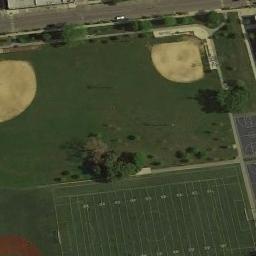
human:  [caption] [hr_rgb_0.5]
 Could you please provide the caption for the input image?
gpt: Two baseball diamonds on the lawn with some trees and some badminton courts beside .

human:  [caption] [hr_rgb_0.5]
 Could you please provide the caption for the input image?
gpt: There are two baseball diamonds in the middle of grass next to a road .

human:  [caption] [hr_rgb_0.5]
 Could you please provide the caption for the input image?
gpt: There are neat rows of houses near the baseball field .

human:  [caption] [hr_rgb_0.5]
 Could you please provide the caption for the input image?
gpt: There are two baseball diamonds in the grass surrounded by the parking lot and roads .

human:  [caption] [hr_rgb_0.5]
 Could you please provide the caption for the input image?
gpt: The marked road is next to two baseball diamonds .